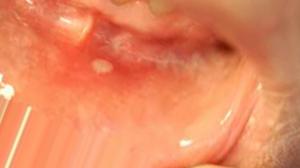
Condition: Mouth Ulcer